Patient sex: F
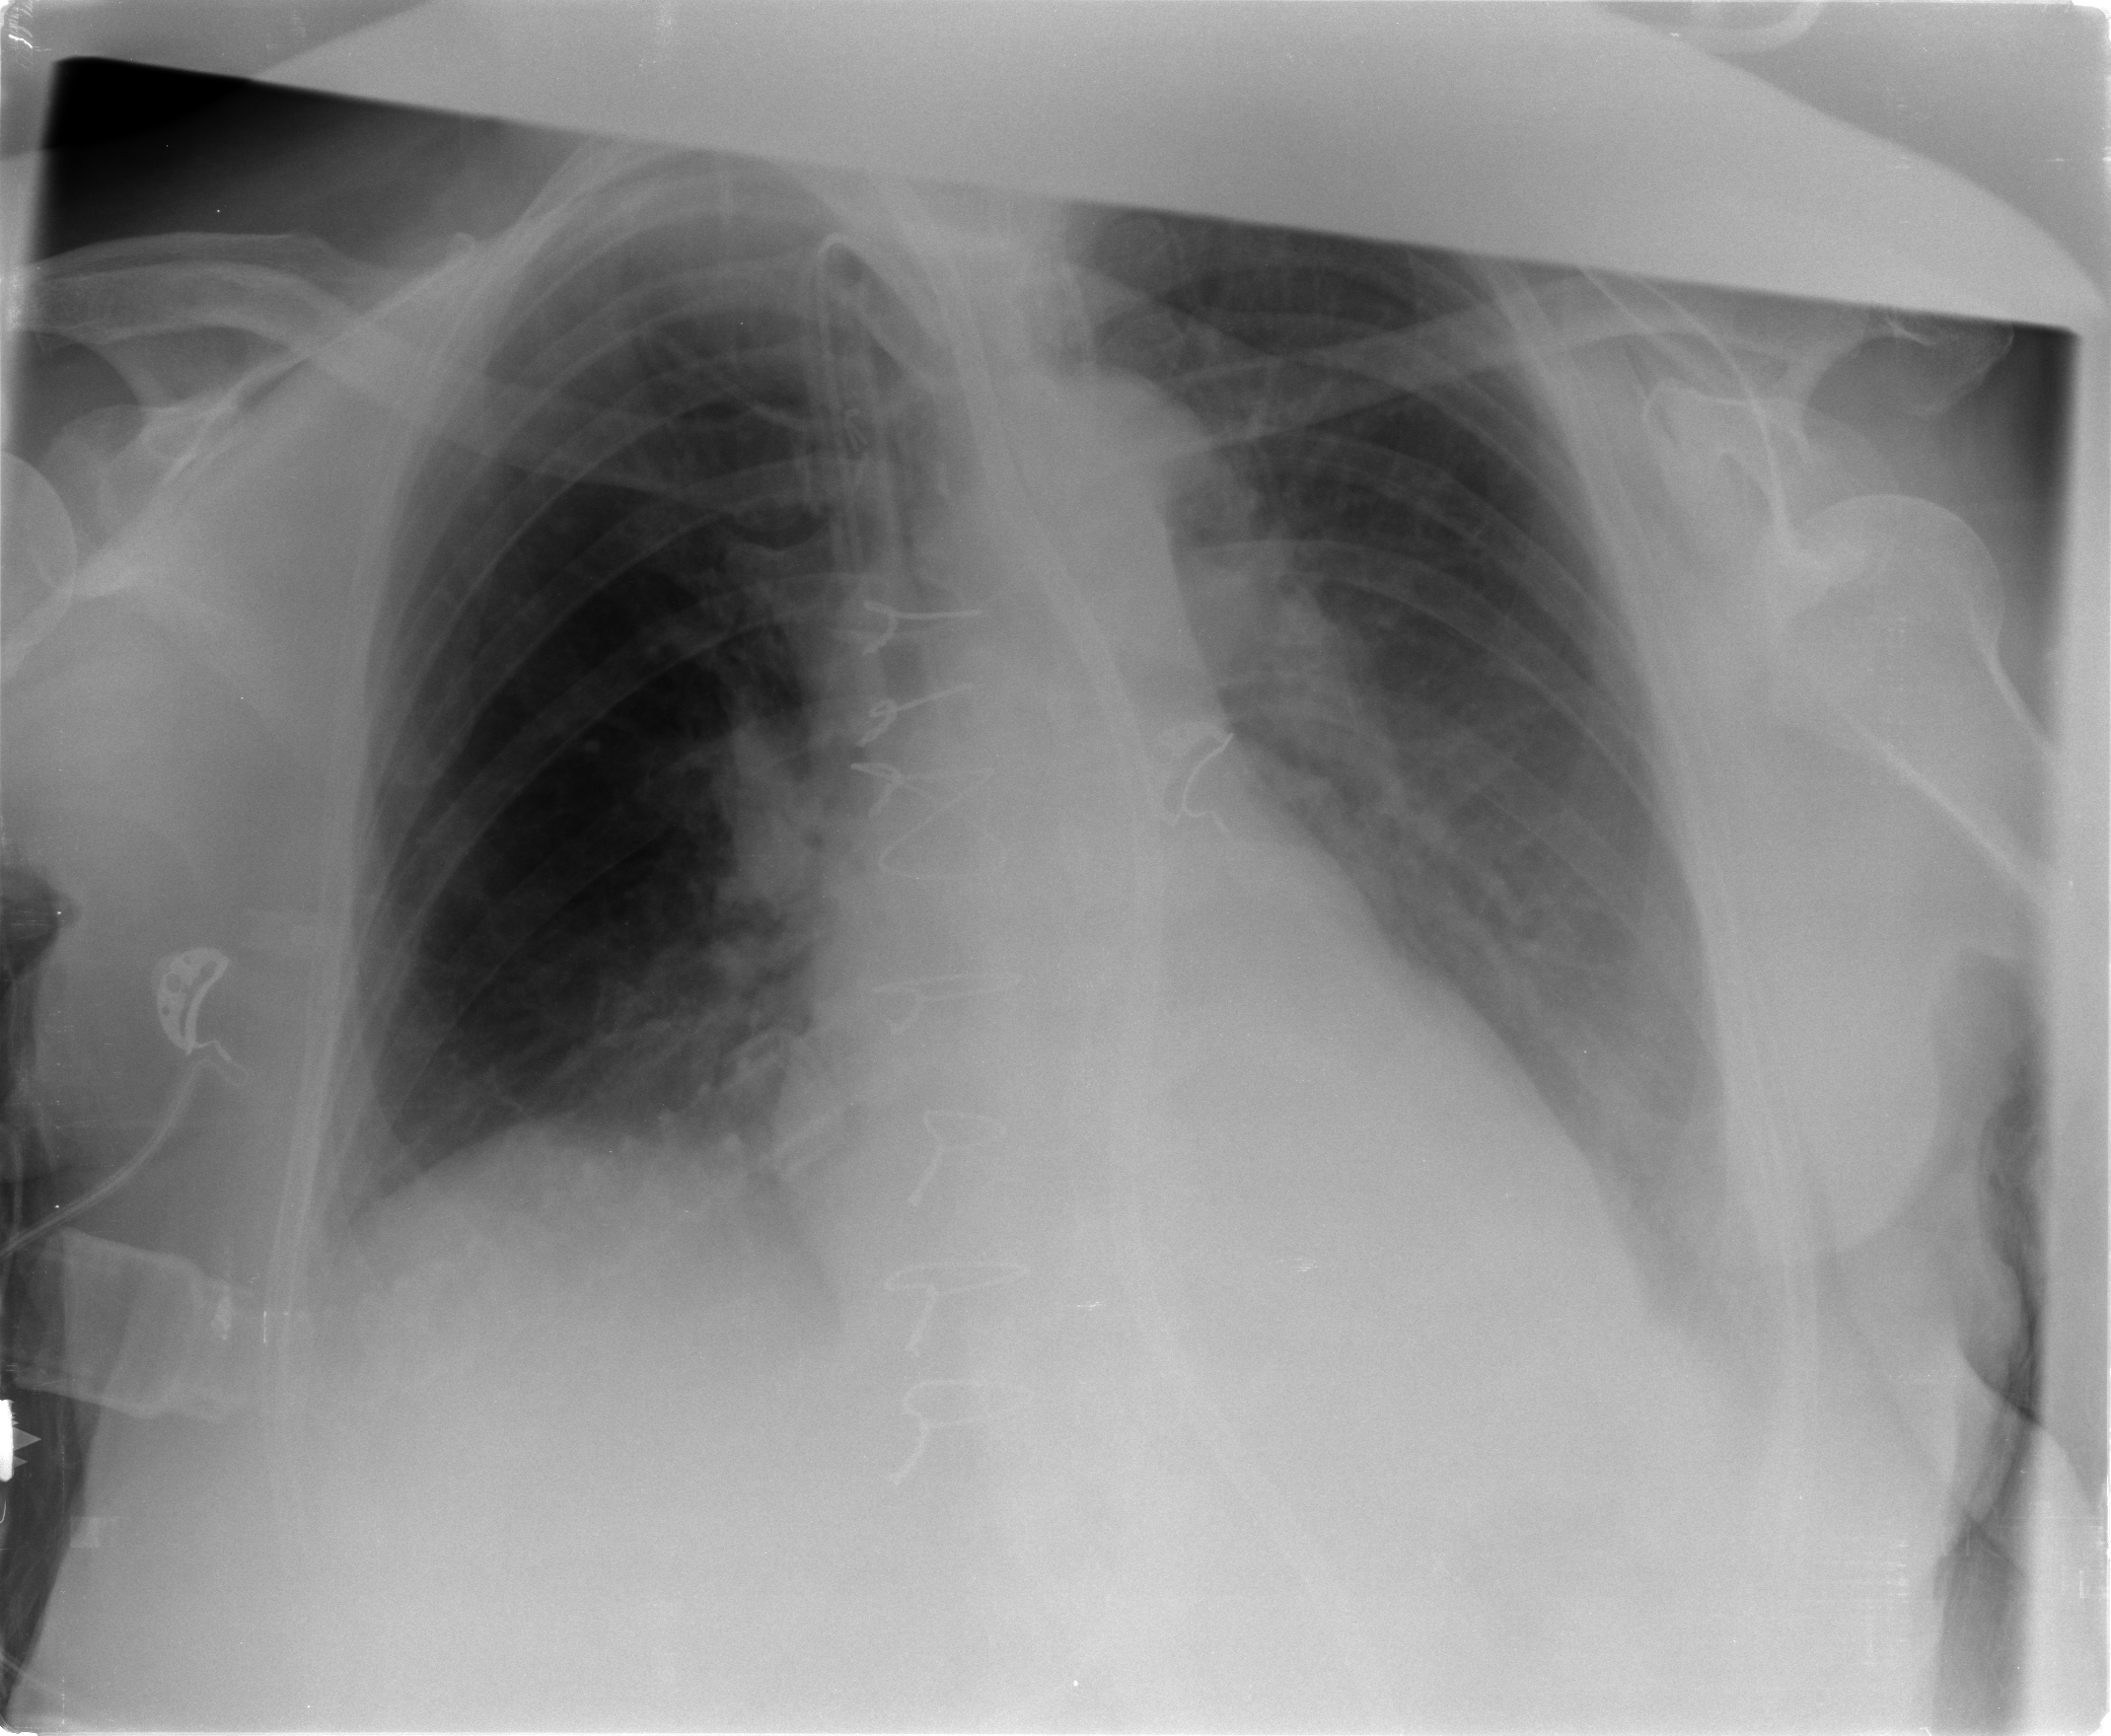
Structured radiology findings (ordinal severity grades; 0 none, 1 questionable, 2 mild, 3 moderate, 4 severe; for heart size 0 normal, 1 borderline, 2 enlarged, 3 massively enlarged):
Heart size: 1
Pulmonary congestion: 2
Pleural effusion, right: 1
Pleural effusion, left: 2
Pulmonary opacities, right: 0
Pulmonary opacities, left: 0
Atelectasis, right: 2
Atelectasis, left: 2